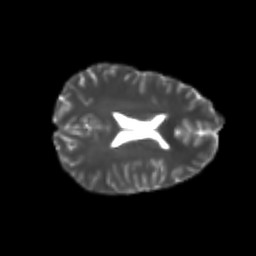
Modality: T2w
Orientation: axial
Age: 23
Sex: female
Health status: healthy
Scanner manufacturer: philips
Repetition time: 7.388 s
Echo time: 0.08599 s